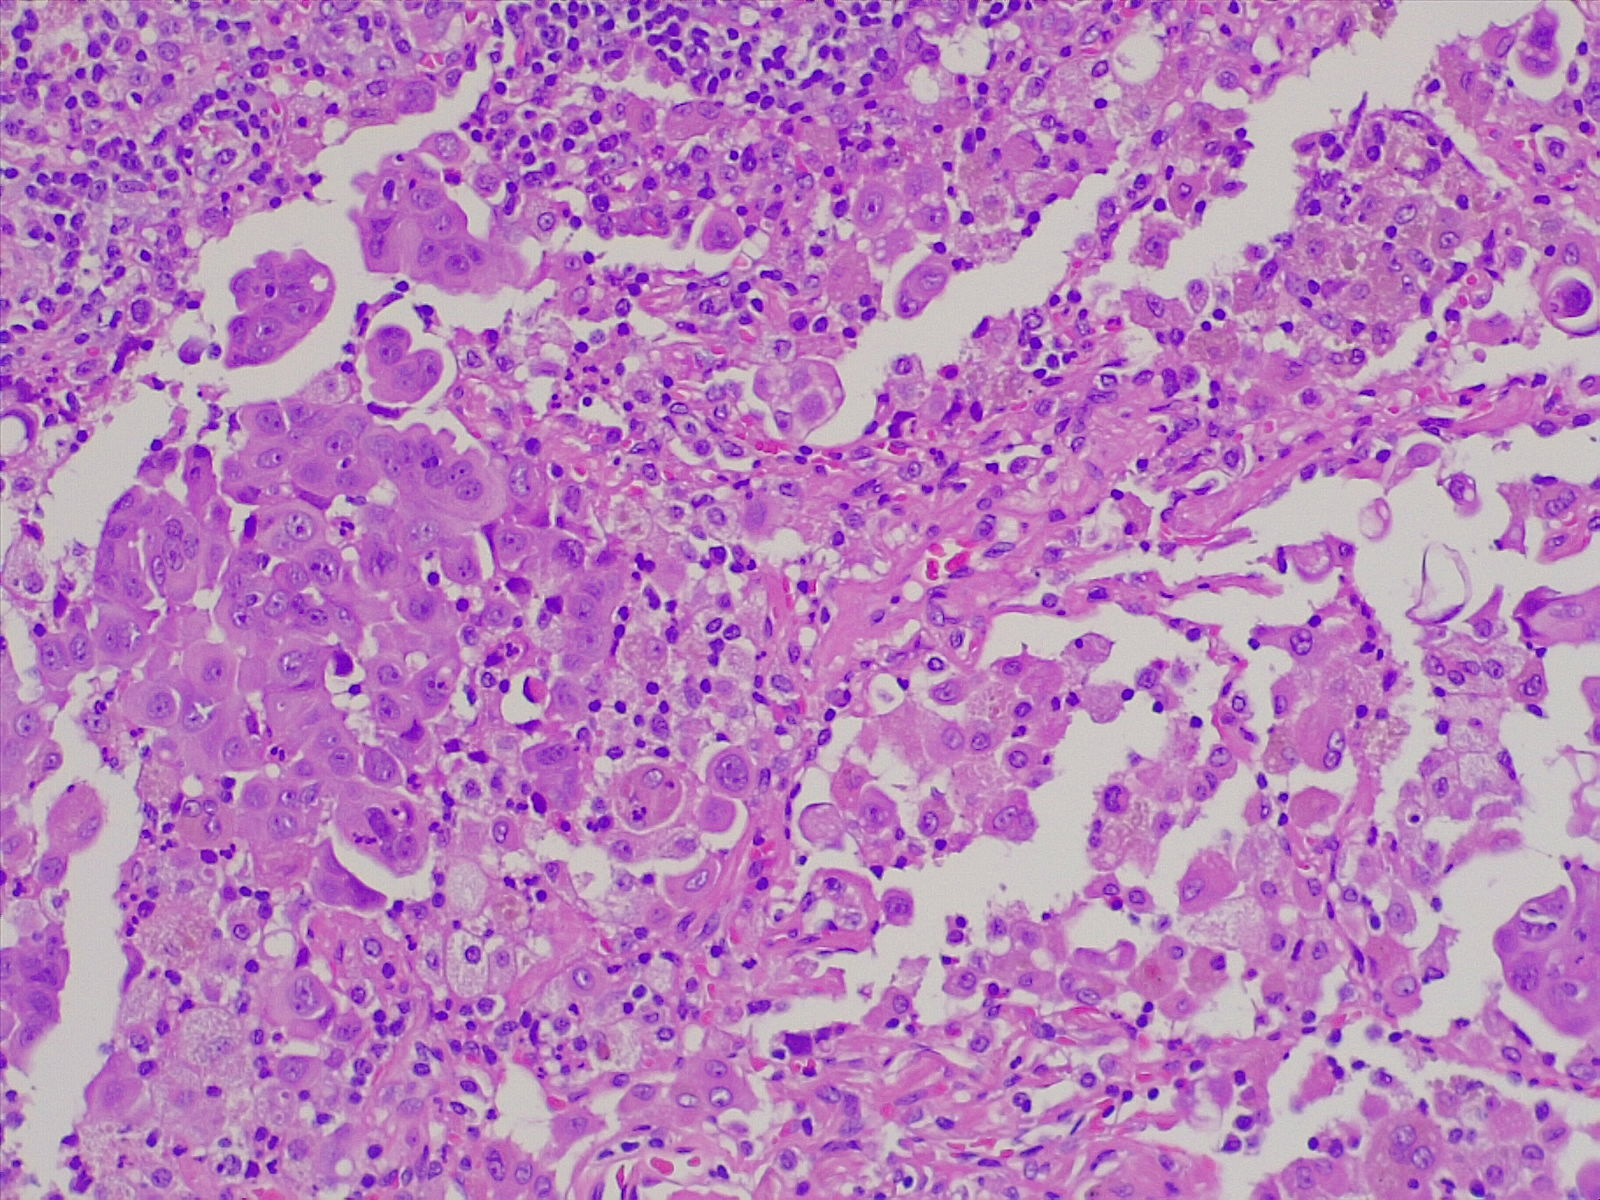
Label: lung adenocarcinoma, poorly differentiated